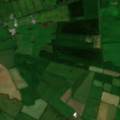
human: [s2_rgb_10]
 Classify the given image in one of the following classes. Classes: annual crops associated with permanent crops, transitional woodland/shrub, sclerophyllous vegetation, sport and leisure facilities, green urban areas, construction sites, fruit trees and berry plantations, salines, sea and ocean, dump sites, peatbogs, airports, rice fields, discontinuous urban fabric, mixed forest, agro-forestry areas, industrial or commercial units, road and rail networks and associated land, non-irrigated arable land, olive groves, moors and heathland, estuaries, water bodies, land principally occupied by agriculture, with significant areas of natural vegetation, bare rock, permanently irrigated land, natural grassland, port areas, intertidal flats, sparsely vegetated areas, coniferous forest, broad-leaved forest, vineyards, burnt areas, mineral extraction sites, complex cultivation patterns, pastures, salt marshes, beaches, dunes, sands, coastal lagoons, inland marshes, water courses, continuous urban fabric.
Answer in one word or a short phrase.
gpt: non-irrigated arable land, pastures, mixed forest, peatbogs